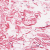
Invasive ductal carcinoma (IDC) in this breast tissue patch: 0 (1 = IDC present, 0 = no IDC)